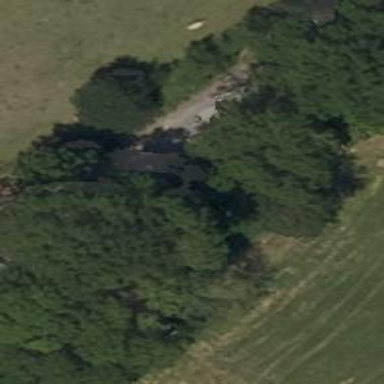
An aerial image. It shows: Evergreen broadleaved tree.